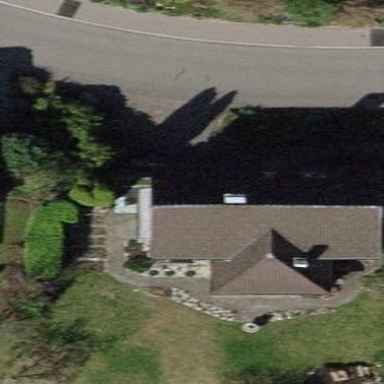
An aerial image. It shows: Detached building.